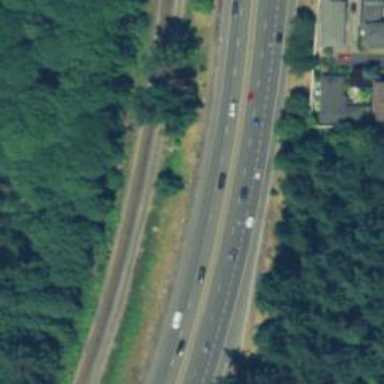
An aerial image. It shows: View of motorway.